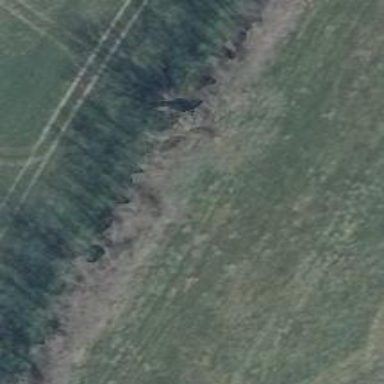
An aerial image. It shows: Row of trees in natural setting.